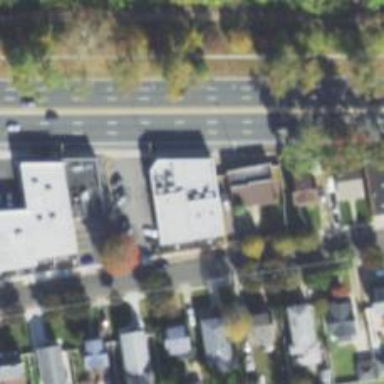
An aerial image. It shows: Clinic.